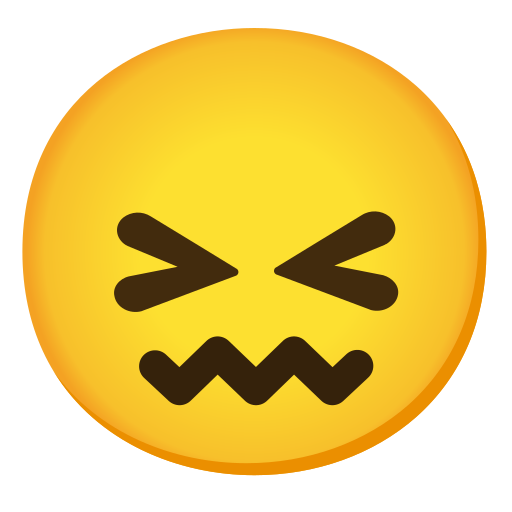
Emoji: 😖